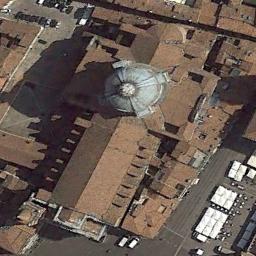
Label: church